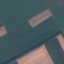
Label: AnnualCrop